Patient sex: M
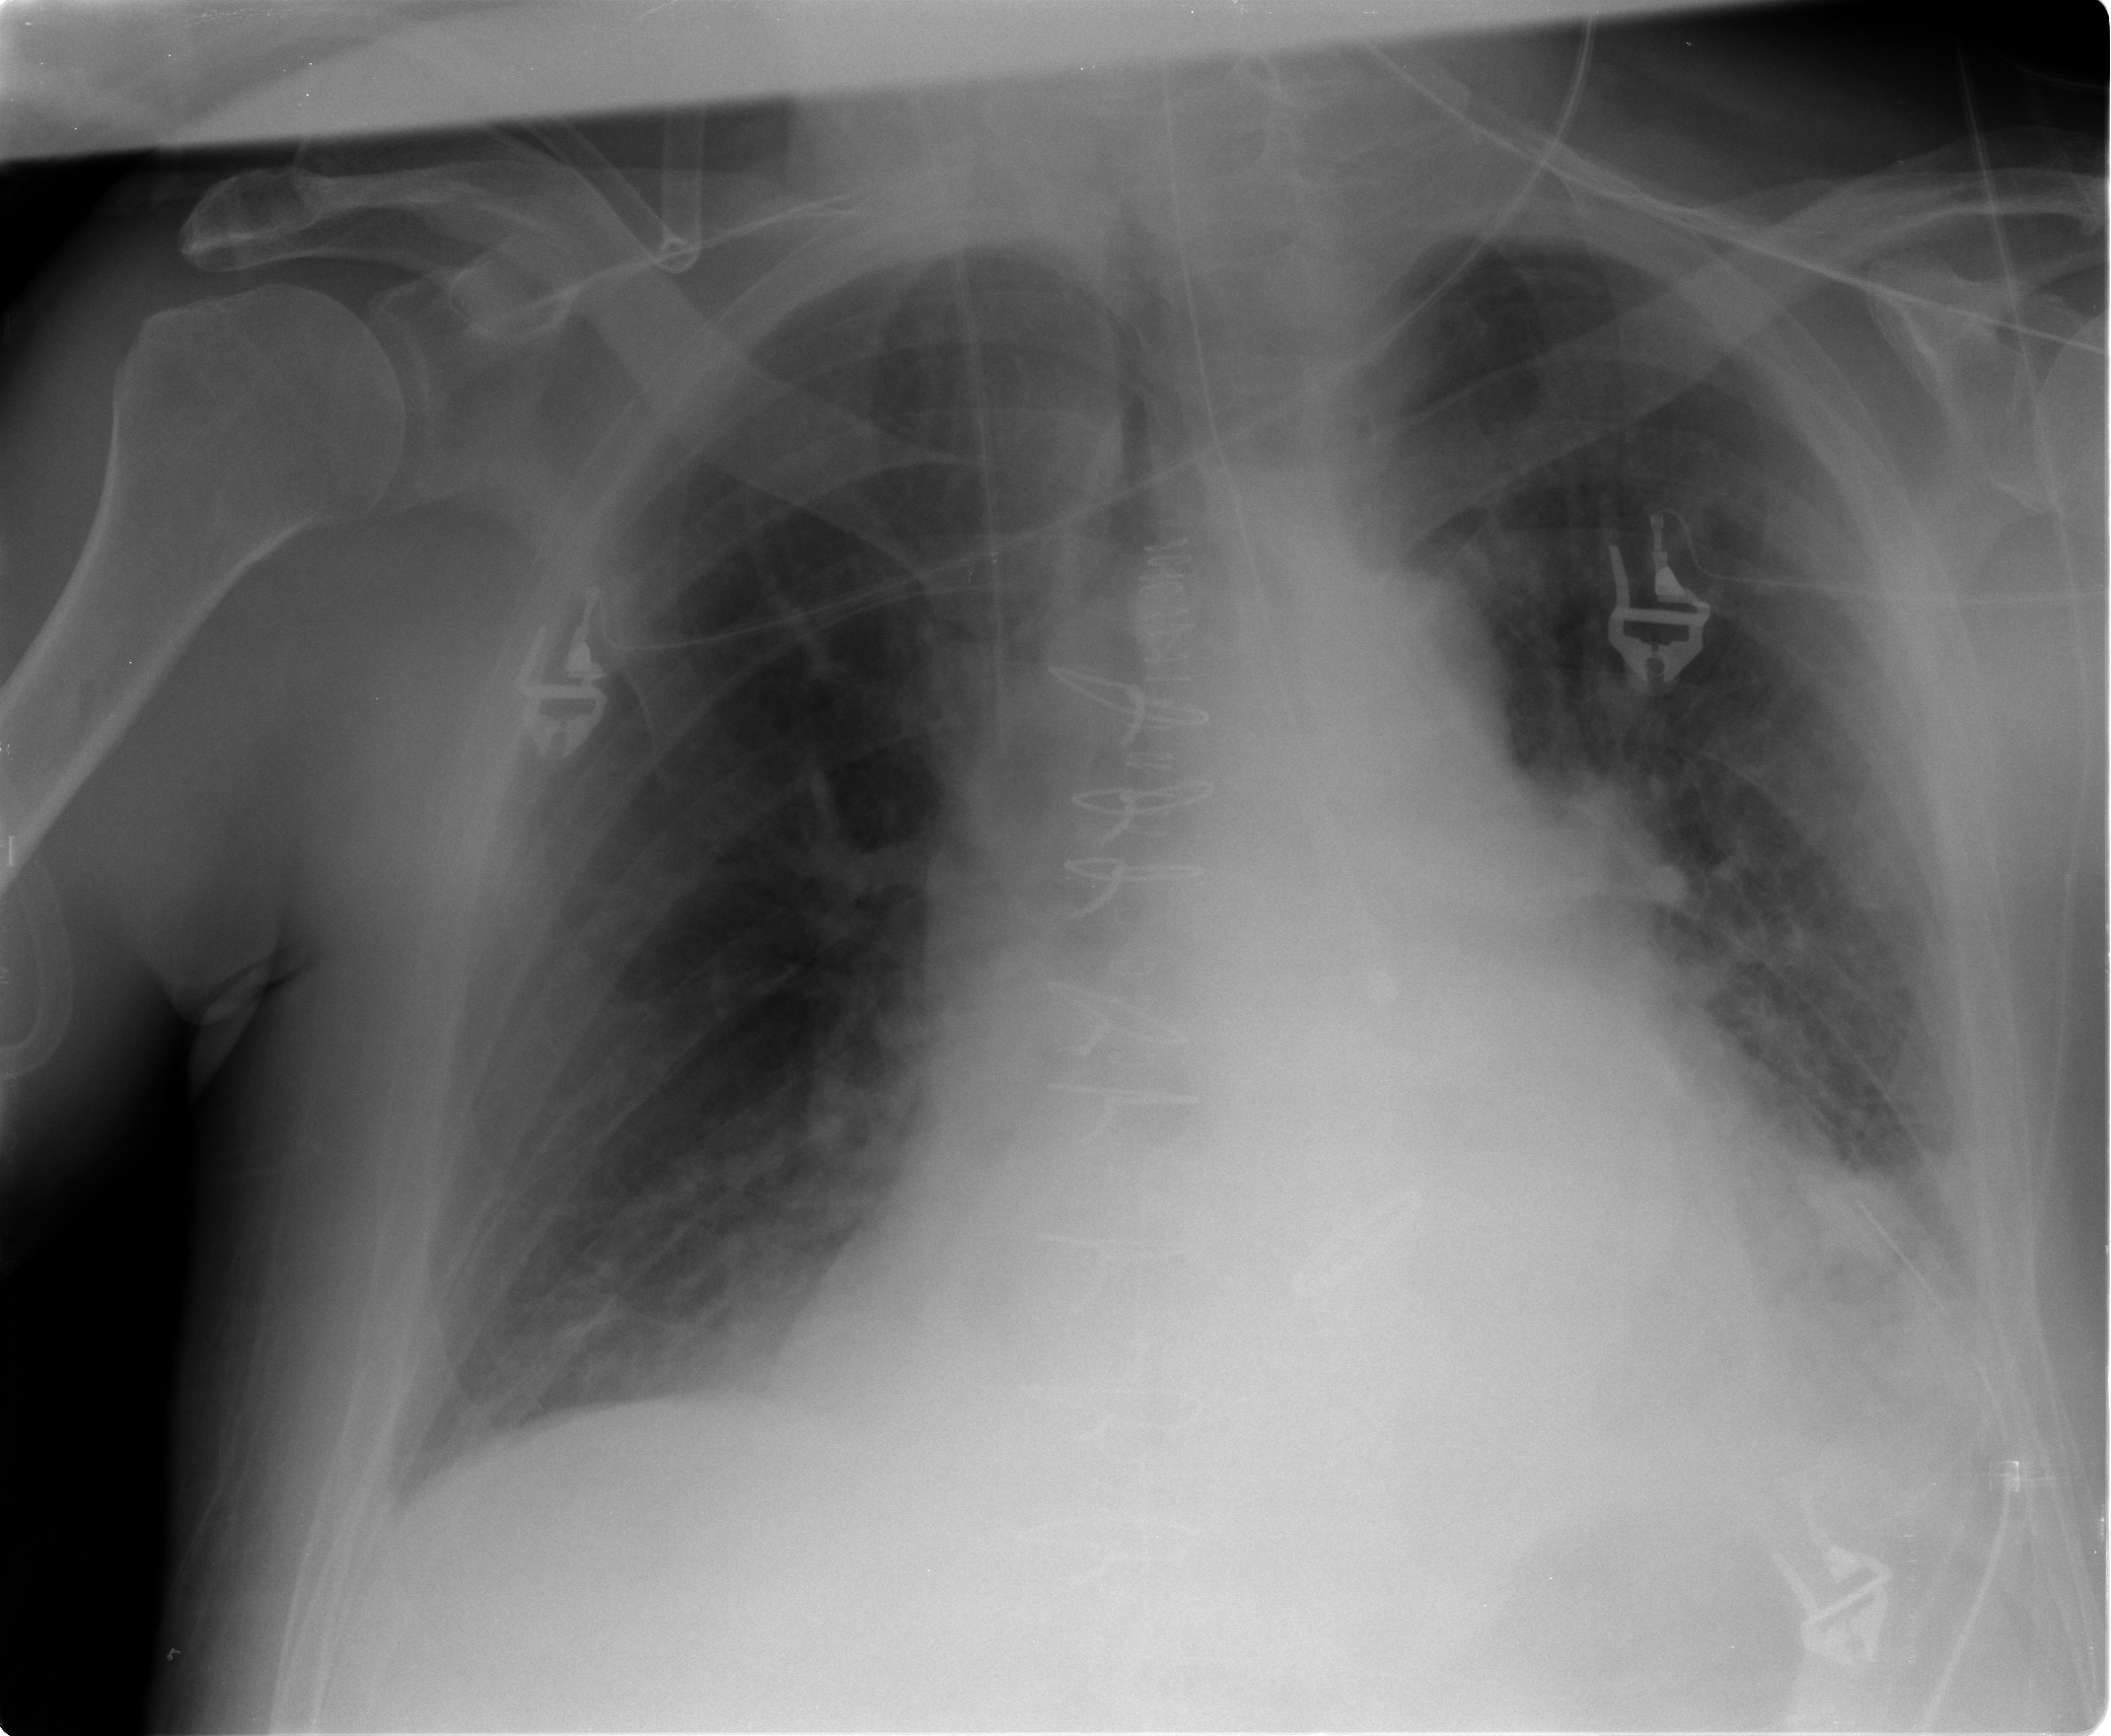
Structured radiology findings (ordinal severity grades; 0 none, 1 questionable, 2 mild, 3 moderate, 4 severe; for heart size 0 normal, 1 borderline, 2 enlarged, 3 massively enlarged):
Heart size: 2
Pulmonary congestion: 2
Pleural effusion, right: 0
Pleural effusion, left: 2
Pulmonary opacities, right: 0
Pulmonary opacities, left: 0
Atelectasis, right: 1
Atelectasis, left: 2